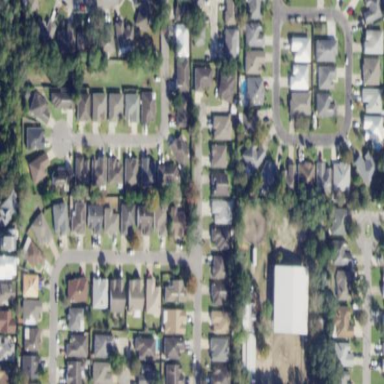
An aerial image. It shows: This residential area consists of single-family homes.